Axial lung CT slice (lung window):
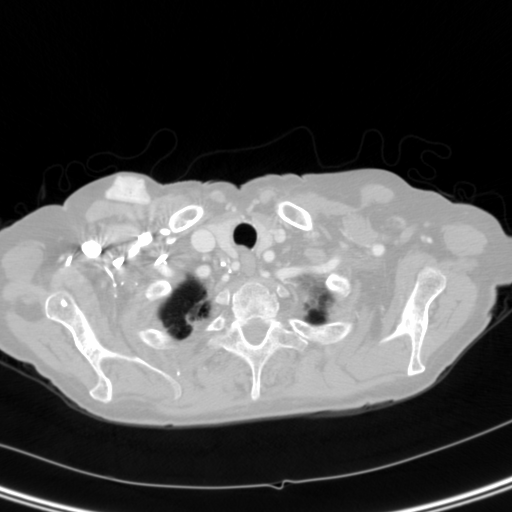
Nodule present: no